Question: For example, lets create a Treeview widget using a class as follows:
'''
class FiltersTree:
def __init__(self, master, filters):
self.master = master
self.filters = filters
self.treeFrame = Frame(self.master)
self.treeFrame.pack()
self._create_treeview()
self._populate_root()
def _create_treeview(self):
self.dataCols = ['filter', 'attribute']
self.tree = ttk.Treeview(self.master, columns = self.dataCols, displaycolumns = '#all')
'''
Populate root, insert children as usual. At the end of the codeblock, you can see where I want to put a Combobox in the tree, using a Combo object:
'''
def _populate_root(self):
# a Filter object
for filter in self.filters:
top_node = self.tree.insert('', 'end', text=filter.name)
# a Field object
for field in filter.fields:
mid_node = self.tree.insert(top_node, 'end', text = field.name)
# insert field attributes
self.insert_children(mid_node, field)
def insert_children(self, parent, field):
name = self.tree.insert(parent, 'end', text = 'Field name:',
values = [field.name])
self.tree.insert(parent, 'end', text = 'Velocity: ',
values = [Combo(self)]) # <--- Combo object
...
'''
Next the class definition of Combo follows. The way I understand it, the combobox widget inherits from and must be placed inside the Labelframe widget from ttk:
'''
class Combo(ttk.Frame):
def __init__(self, master):
self.opts = ('opt1', 'opt2', 'etc')
self.comboFrame = ttk.Labelframe(master, text = 'Choose option')
self.comboFrame.pack()
self.combo = ttk.Combobox(comboFrame, values=self.opts, state='readonly')
self.combo.current(1)
self.combo.pack()
'''
So is this completely wrong? I want to have the ability to change between units (eg m/s, ft/s, etc) from within the Treeview widget.
Any suggestions, plz?

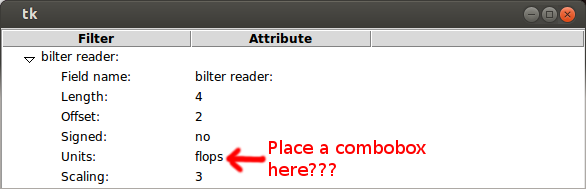
Answer: The treeview widget doesn't support embedded widgets. The values for the 'values' attribute are treated as strings.